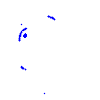
Particle: kaon